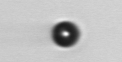
Label: bead